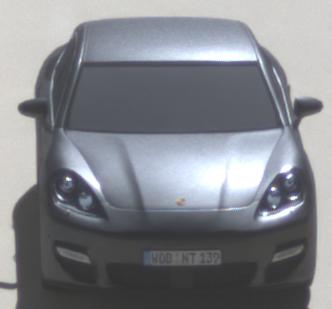
Make: Porsche
Model: Panamera
Detailed model: Panamera (970)
Model produced from: 2010/05
Model produced until: 2013/04
Doors: 5
Color: gray
Road condition: dry road
Daytime: morning or afternoon
Contrast: high contrast